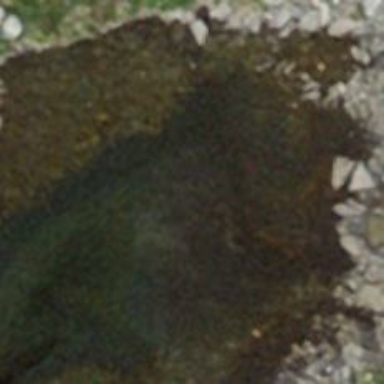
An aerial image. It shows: Pond surrounded by natural water.